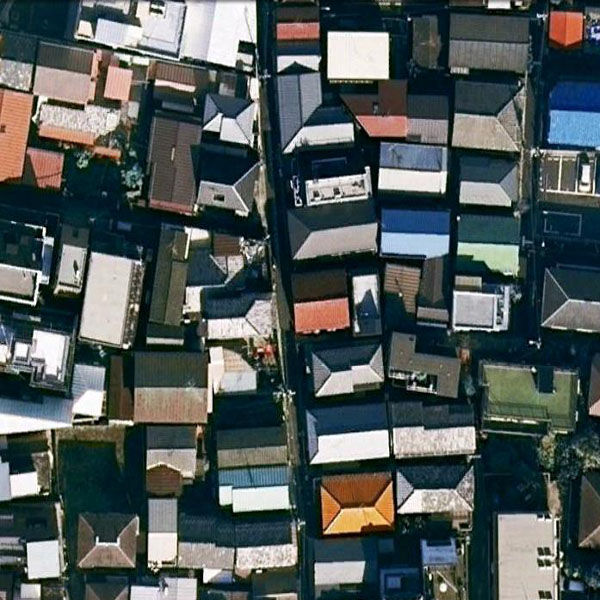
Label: DenseResidential